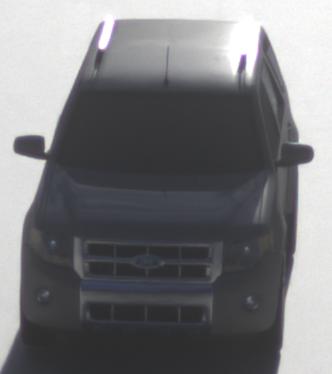
Make: Ford
Model: Escape Hybrid
Detailed model: -
Model produced from: 2004
Model produced until: 2012
Doors: 5
Color: gray
Road condition: dry road
Daytime: sunrise or sunset
Contrast: medium contrast